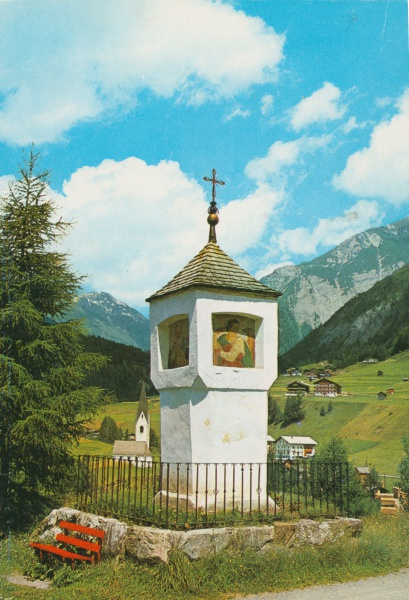
Institution: Österreichisches Museum für Volkskunde Wien
Schlagwörter: baum, berg, blau, gemälde, himmel, weiß, wolken, bäume, gelb, grün, kirchturm, landschaft, säule, dach, haus, rot, weg, wiese, wolke, zaun, malerei, stein, steine, bild, bildnis, häuser, natur, weide, kirche, sonne, land, tal, wald, berge, gebirge, hang, dorf, mauer, idylle, bank, sturm, foto, ortschaft, kreuz, religion, wandern, alpen, fichte, tanne, altar, religiös, kapelle, balu, fresko, schrein, christentum, wanderung, station, tradition, bergen, kreuzgang, marterl, kiche, starße, pilger, wegkreuz, wallfahrt, kreuzweg, kultstätte, heiligenbilder, bench, pestsäule, wanderpause, rot zaun, kals, kleine kappele, fleisch von seeigeln, möblierte natur, gebetsstätte, bildstock im tale, nb